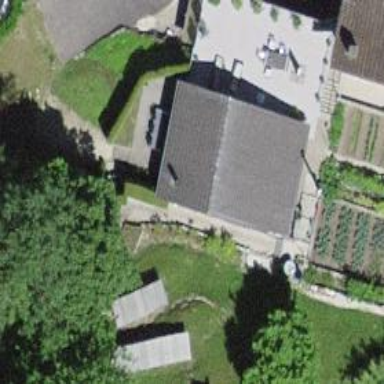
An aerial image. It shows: Shed building.